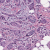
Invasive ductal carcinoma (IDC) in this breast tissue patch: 1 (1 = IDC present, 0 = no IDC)